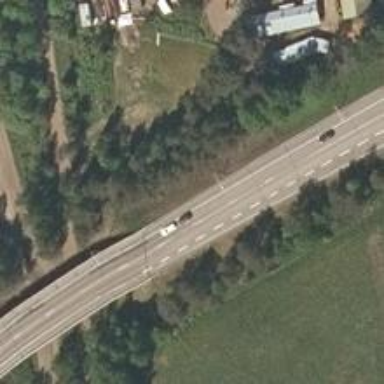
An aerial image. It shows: Motorway junction.